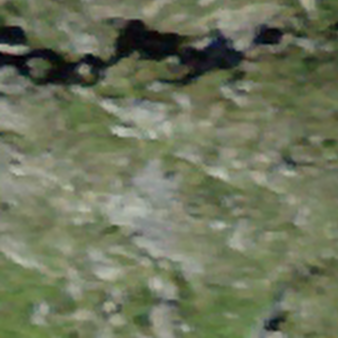
Label: other